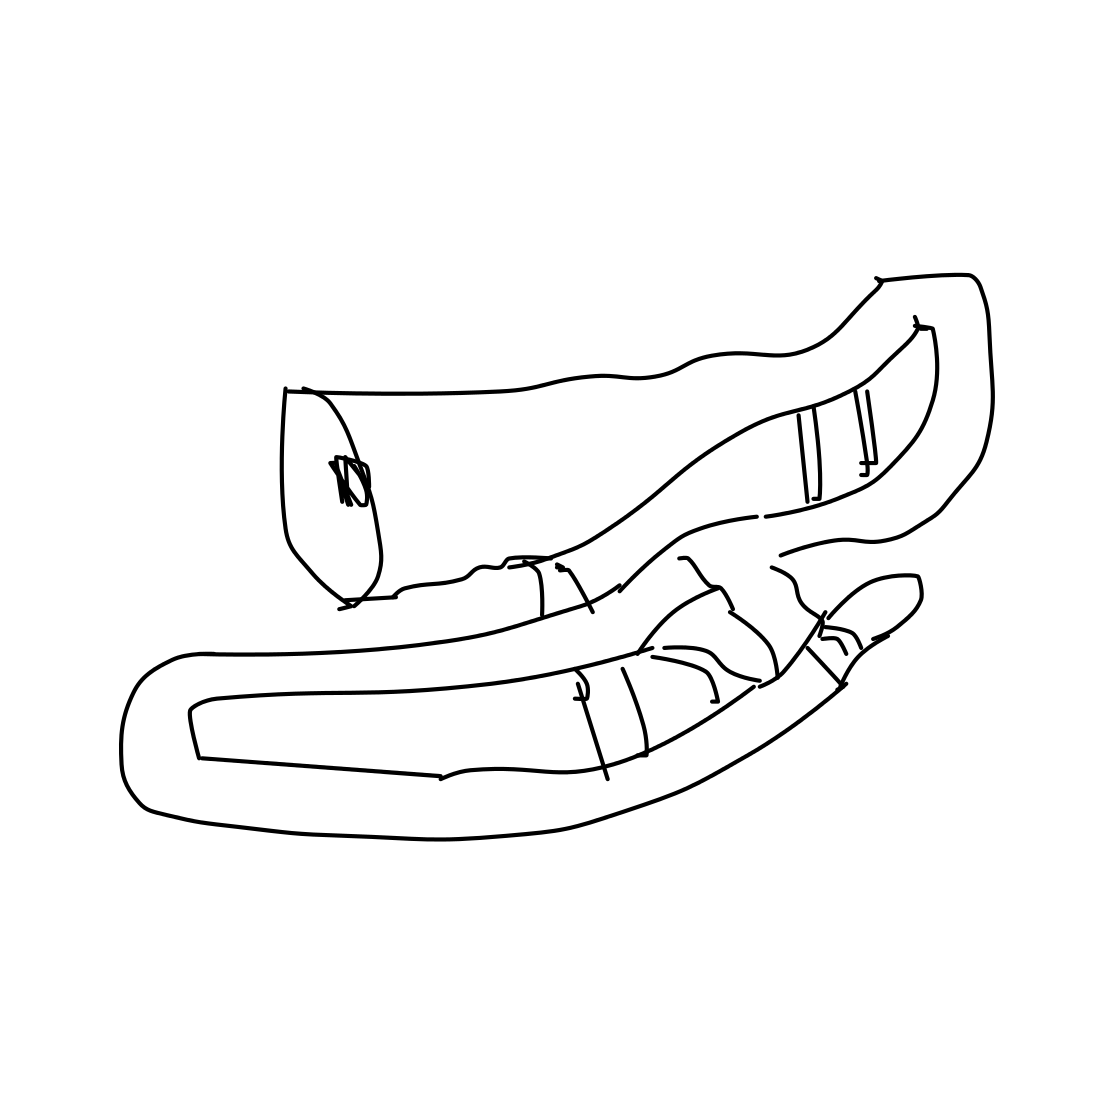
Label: trombone